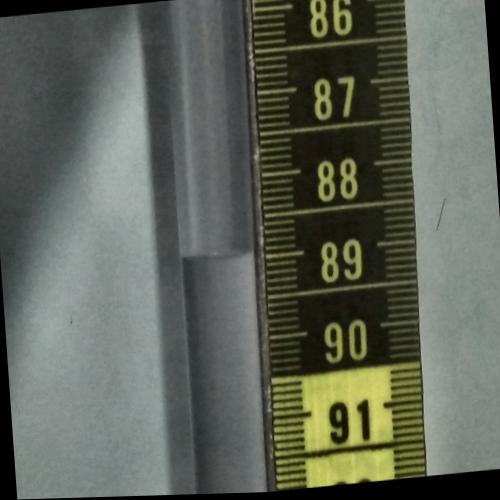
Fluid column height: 89.0 cm